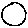
Label: moon